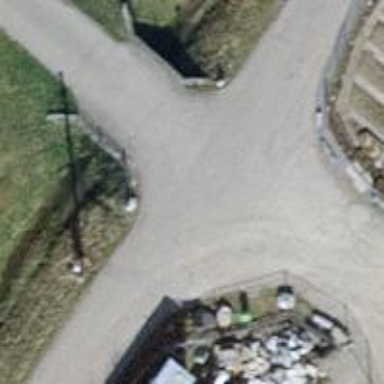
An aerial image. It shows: Unclassified road on asphalt surface with bridge.